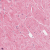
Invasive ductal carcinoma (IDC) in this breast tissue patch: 0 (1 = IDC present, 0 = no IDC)